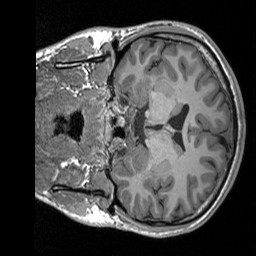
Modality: T1w
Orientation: coronal
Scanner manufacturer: siemens
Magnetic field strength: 3 T
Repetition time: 1.76 s
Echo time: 0.0022 s